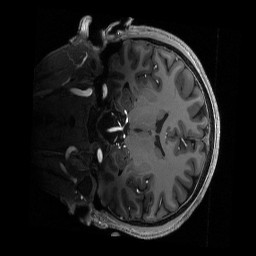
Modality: T1w
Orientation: coronal
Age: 22
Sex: male